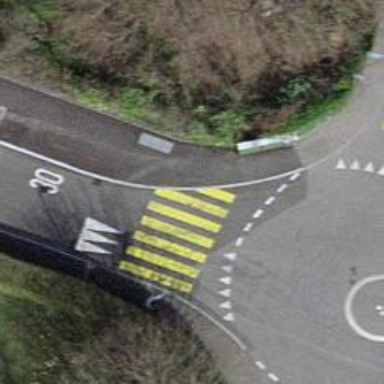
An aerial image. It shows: Uncontrolled crossing on the road.